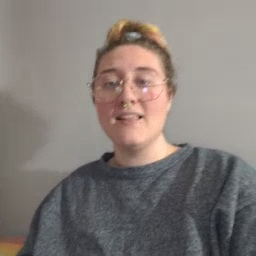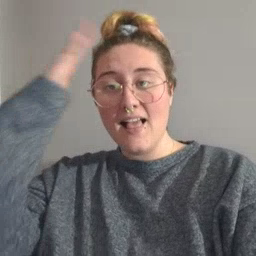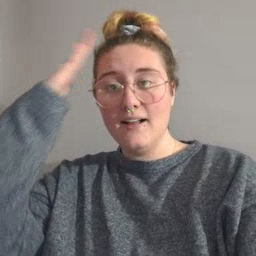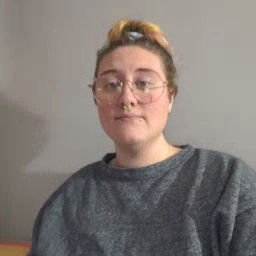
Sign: hat